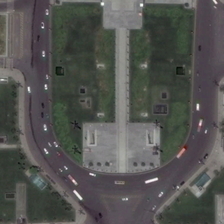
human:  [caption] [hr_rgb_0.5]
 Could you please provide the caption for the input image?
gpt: a square is surrounded by a semi-circle road with many cars .

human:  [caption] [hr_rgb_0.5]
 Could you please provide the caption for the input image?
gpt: a large flower square is made up of grey roads and green lawns .

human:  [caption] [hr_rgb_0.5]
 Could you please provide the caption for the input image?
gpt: a square is surrounded by a semi-circle road with many cars .

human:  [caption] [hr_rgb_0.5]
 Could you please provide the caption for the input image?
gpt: a lot of cars are on the road near a big flower bed square .

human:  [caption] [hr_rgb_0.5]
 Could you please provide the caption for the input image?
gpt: a large flower square is made up of grey roads and green lawns .